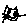
Label: cat